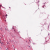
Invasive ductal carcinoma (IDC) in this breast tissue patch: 0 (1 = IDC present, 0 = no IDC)